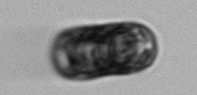
Label: Paralia_sulcata